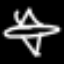
Label: airplane